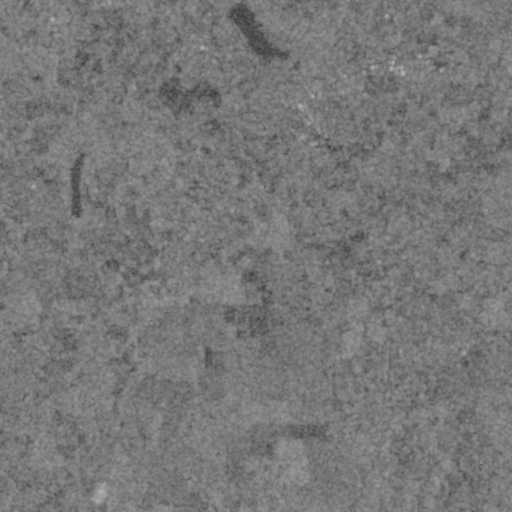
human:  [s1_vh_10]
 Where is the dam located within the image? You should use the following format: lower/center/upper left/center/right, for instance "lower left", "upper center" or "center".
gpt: The dam is located in the center left of the image.
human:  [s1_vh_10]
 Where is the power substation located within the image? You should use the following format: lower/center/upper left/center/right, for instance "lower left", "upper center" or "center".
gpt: The power substation is located in the upper left of the image.
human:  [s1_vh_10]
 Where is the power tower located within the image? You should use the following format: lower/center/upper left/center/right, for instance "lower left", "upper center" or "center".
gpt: The power tower is located in the upper left of the image.
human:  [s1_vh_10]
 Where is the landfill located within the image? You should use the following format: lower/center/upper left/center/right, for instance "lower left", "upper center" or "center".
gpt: There is no landfill in the image.

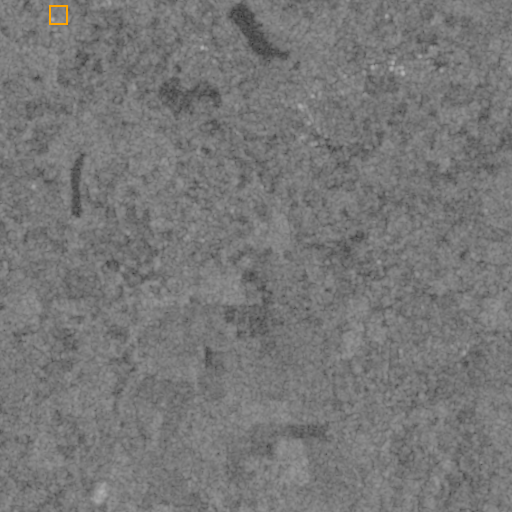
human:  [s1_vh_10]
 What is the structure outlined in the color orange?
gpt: The structure outlined in orange is a power substation.
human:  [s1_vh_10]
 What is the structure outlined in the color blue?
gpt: There is no blue outline.